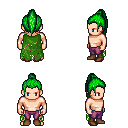
a pixel art fantasy rpg character, male body template, human, light skin, green tattered cape, magenta pants, green long topknot hairstyle, brown shoes, four views (front, back, left, right), 2x2 character sprite sheet, small pixel art, hard edges, no anti-aliasing